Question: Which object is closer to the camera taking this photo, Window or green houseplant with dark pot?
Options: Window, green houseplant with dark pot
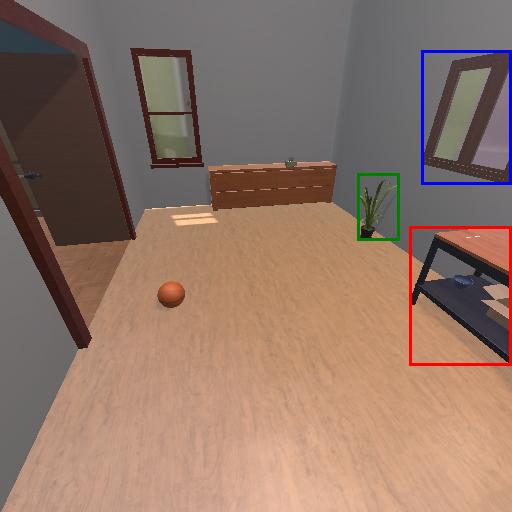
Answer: Window